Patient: sex M, age 72
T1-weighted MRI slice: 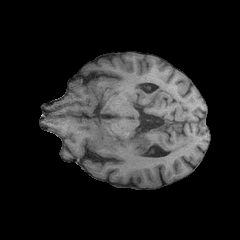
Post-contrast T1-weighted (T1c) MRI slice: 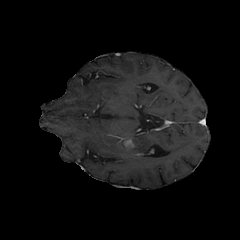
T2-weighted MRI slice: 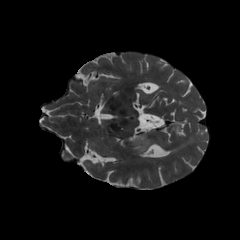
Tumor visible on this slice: yes
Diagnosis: Glioblastoma, IDH-wildtype
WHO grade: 4